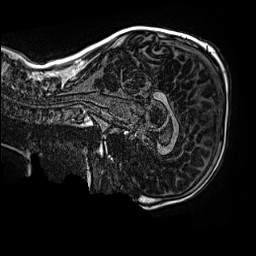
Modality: MP2RAGE
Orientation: sagittal
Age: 12
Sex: male
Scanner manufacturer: siemens
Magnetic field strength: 3 T
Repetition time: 4 s
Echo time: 0.00299 s